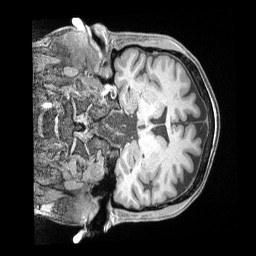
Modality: T1w
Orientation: coronal
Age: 36
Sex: male
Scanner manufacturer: siemens
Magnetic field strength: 3 T
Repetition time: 2 s
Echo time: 0.00211 s